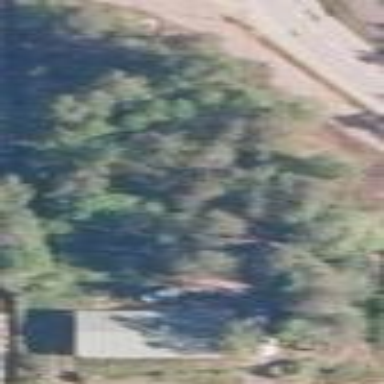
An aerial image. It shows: Beautiful woodland area.